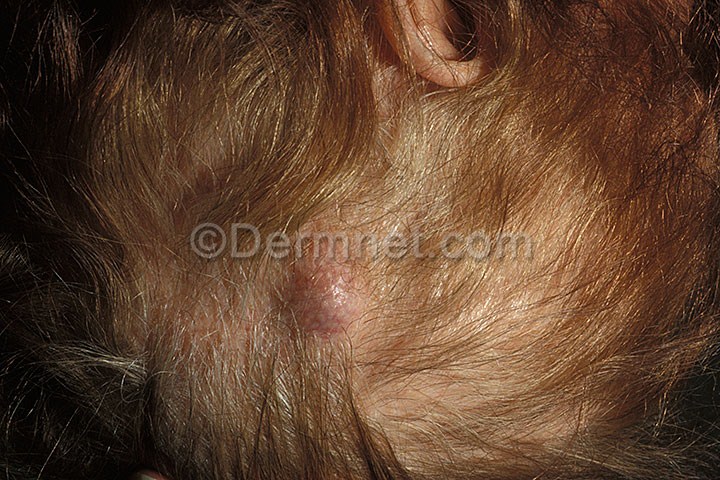
Disease: Seborrheic Keratoses and other Benign Tumors